Question: When deleting a comment from 'comments' table, I want to reduce the comment quantity in 'posts' table as well. Could you please check my code below and help me to grab the value of $post_id. I use Codeigniter.
here is 'comments' table:

'''
public function remove_comment($comment_id)
{
$this->db->where('id', $comment_id);
$query = $this->db->get('comments');
if ($query->num_rows() == 1) {
$this->db->where('id', $comment_id);
$this->db->delete('reviews');
$post_id = // grab the value from 'comments' table
$this->db->where('post_id', $post_id);
$this->db->set('comments', 'comments - 1', FALSE);
$this->db->update('posts');
return true;
} else {
return false;
}
}
'''
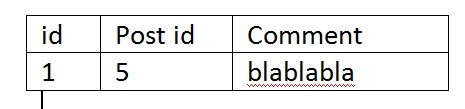
Answer: Well you need to fetch it first, you could use '->row()'.
'''
$query = $this->db->get('comments');
$result = $query->row();
$post_id = $result->post_id;
'''